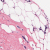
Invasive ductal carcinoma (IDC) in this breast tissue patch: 1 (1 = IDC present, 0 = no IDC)